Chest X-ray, PA view. Patient: 50 years old, sex M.
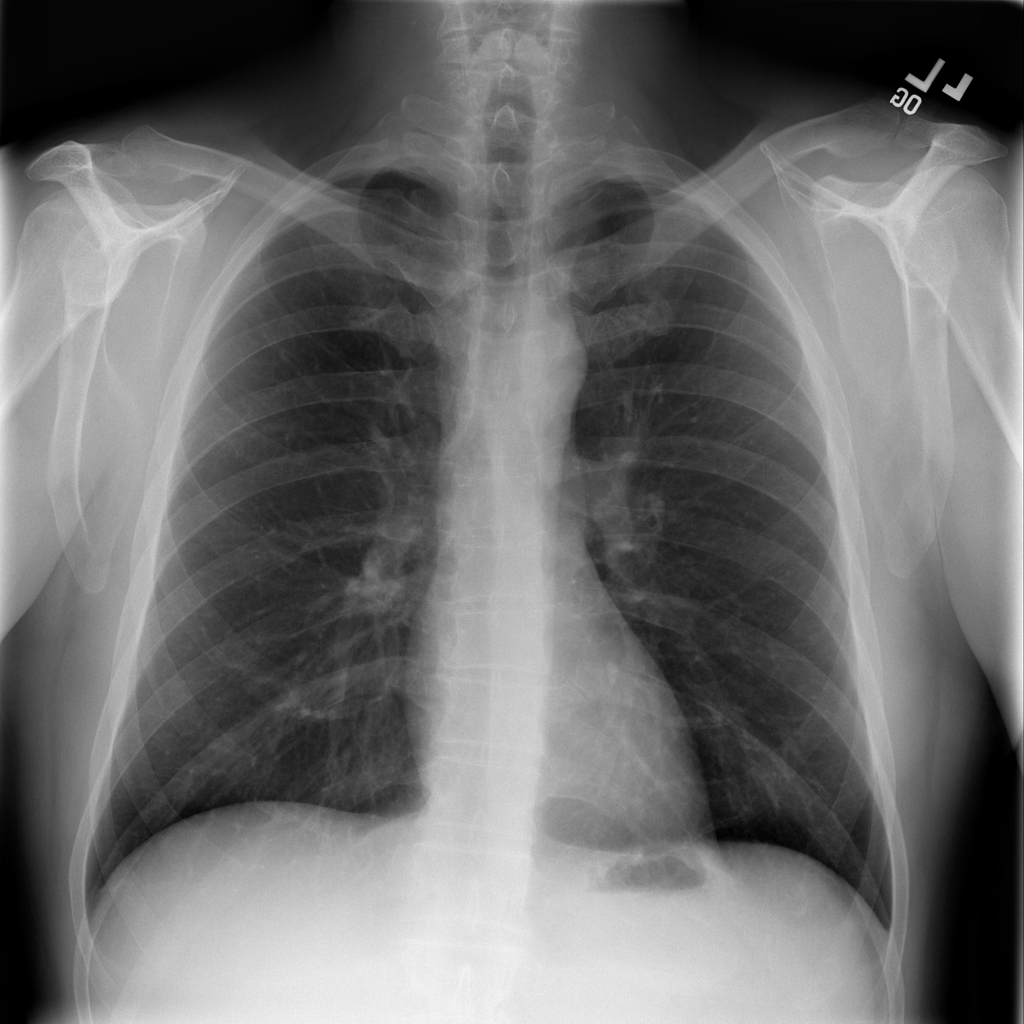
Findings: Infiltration